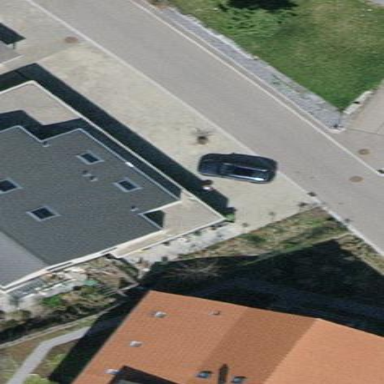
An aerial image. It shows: Building with tiled roof.